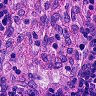
Metastatic tissue present: no